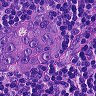
Metastatic tissue present: yes